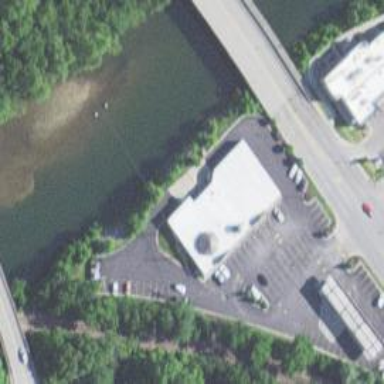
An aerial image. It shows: Retail building housing convenience store.